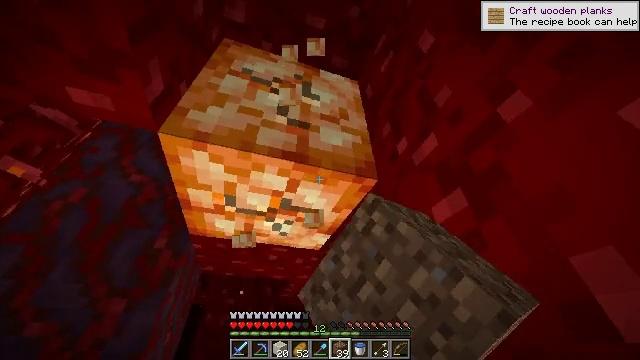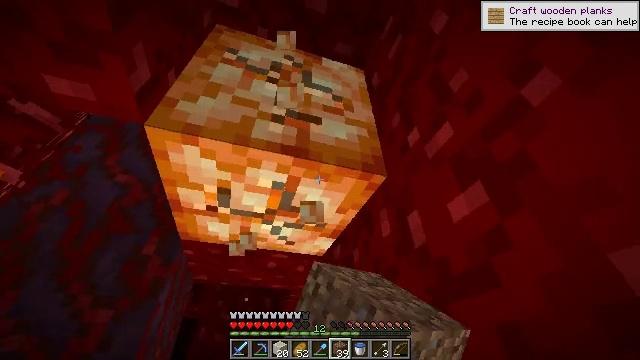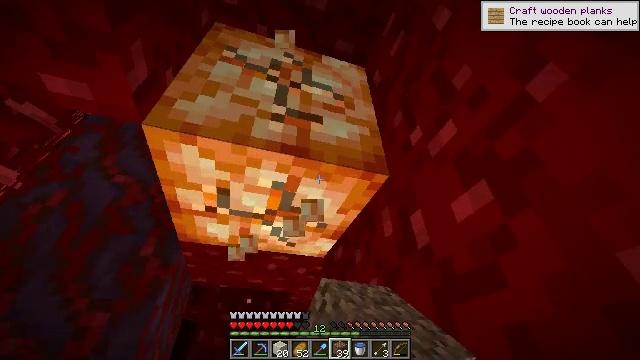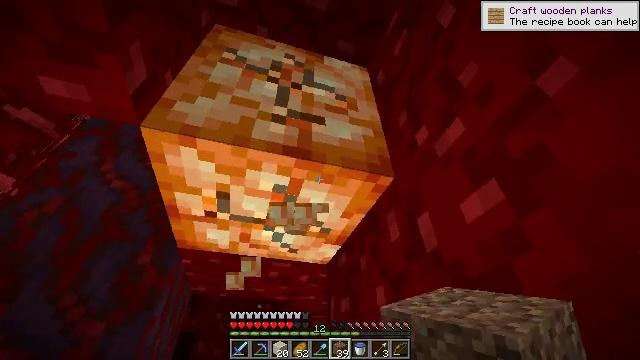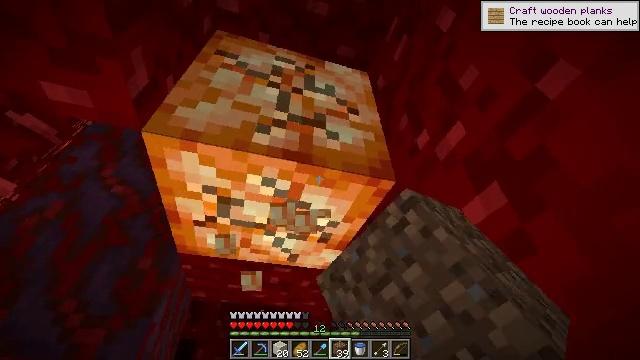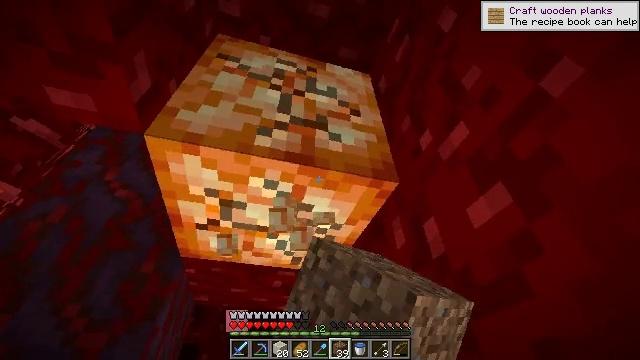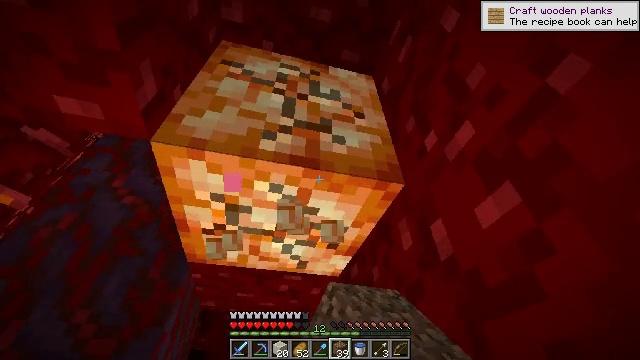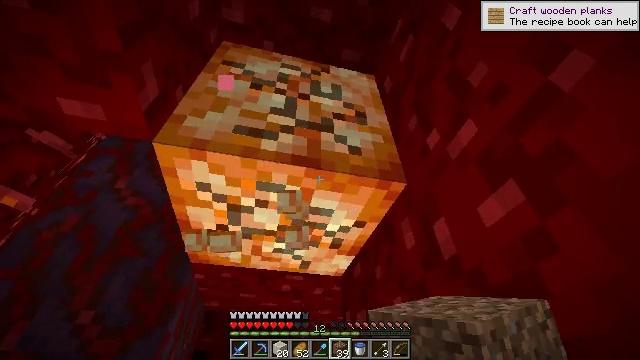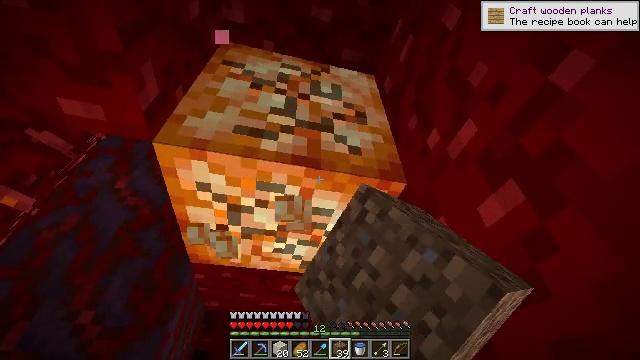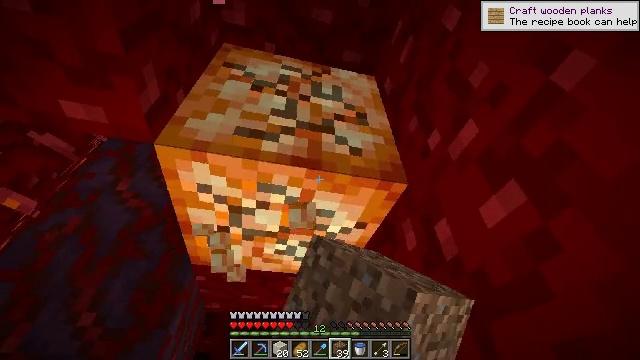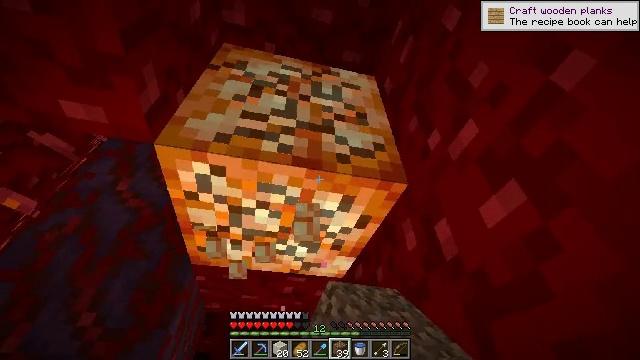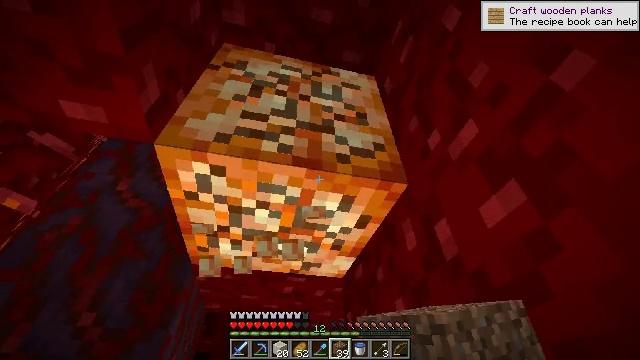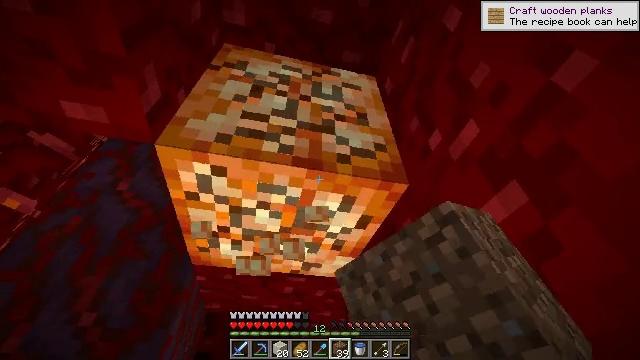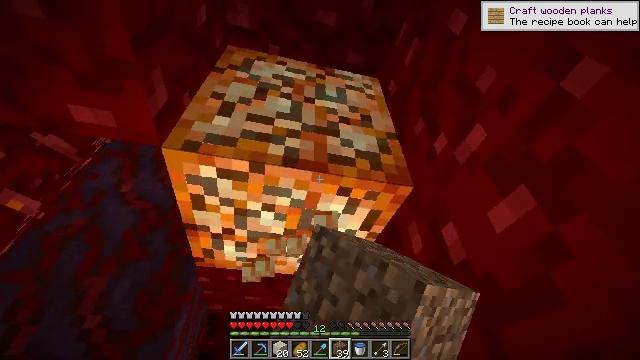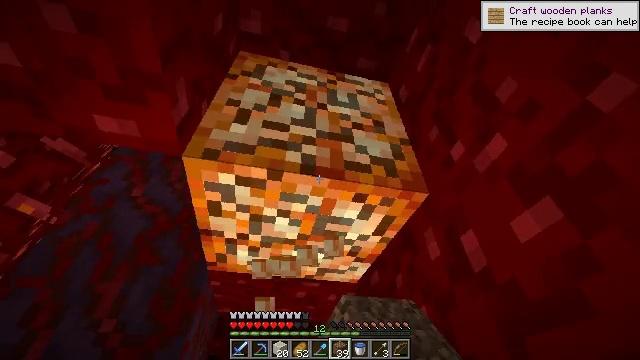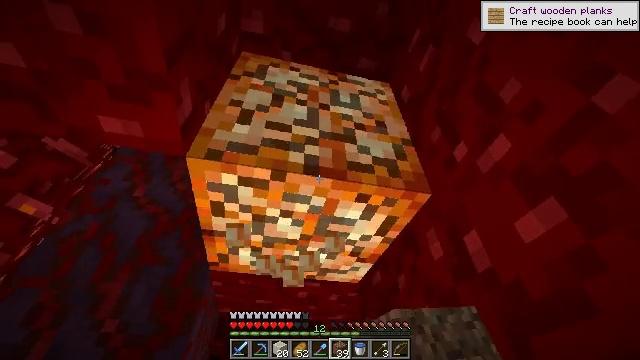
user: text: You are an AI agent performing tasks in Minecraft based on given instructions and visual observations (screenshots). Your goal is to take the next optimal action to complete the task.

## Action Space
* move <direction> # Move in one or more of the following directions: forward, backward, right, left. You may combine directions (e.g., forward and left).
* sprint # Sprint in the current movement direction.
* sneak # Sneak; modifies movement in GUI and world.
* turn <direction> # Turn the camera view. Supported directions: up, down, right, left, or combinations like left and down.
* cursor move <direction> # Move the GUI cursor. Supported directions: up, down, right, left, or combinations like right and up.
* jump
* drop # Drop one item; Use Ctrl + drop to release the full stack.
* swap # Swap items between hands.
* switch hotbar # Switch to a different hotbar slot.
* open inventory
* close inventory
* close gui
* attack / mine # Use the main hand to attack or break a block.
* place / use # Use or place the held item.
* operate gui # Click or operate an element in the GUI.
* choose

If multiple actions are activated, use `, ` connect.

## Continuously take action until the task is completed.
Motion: motion action
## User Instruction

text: Attack the shroomlight to pick it up.
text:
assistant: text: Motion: sneak, attack / mine
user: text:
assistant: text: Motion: sneak, attack / mine
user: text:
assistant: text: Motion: sneak, turn up, attack / mine
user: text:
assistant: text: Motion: sneak, turn up, attack / mine
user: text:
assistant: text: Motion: sneak, attack / mine
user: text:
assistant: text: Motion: sneak, turn left, attack / mine
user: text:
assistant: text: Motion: sneak, attack / mine
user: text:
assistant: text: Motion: sneak, attack / mine
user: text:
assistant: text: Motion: sneak, attack / mine
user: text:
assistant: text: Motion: sneak, attack / mine
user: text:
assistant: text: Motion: sneak, attack / mine
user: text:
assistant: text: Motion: move forward and move left, sneak, attack / mine
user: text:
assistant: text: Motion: move forward and move left, sneak, attack / mine
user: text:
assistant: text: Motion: move forward and move left, sneak, attack / mine
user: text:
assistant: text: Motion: sneak, attack / mine
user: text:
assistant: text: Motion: sneak, attack / mine
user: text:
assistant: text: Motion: sneak, attack / mine
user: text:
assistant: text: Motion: sneak, attack / mine
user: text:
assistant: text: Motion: sneak, attack / mine
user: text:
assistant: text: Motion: sneak, attack / mine
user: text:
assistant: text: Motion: sneak, attack / mine